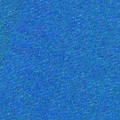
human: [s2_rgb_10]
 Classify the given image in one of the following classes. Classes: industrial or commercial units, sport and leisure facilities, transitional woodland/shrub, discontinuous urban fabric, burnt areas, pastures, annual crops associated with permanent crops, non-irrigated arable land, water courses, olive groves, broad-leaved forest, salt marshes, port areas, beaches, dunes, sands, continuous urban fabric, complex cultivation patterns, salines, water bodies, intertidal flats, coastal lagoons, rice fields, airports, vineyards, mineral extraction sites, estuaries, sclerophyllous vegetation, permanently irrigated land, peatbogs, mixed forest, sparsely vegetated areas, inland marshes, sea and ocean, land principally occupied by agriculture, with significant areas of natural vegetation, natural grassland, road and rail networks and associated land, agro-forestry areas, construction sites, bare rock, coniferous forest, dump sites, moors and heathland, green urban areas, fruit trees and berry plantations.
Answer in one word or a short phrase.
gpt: sea and ocean